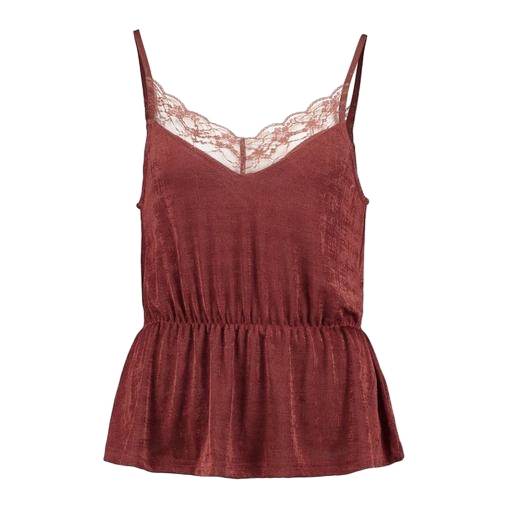
multicolor vila brown lace detail cami, red pucker lace notch cami, red ee chloe top lace, white background